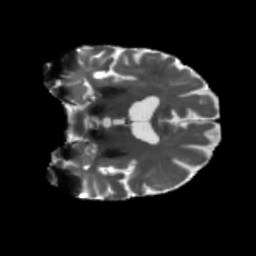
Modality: T2w
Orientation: coronal
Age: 68
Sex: male
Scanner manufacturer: siemens
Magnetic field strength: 3 T
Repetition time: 5.47 s
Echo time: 0.0854 s